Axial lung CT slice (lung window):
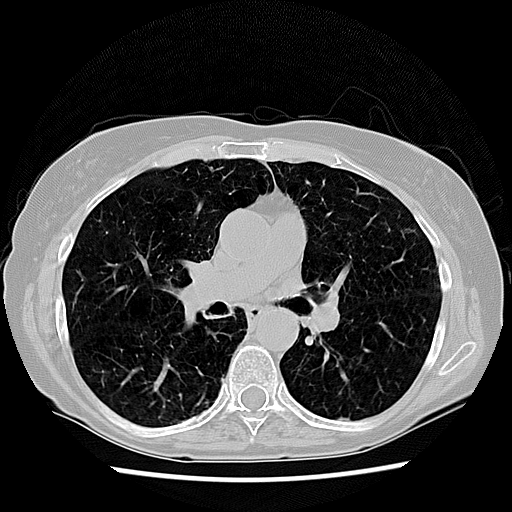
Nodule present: no